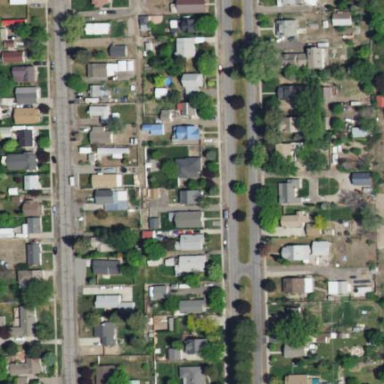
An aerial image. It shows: Residential area composed of single-family homes.